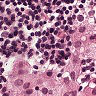
Metastatic tissue present: yes